Question: , following Ayende's answer
This is my first journey into RavenDb and to experiment with it I wrote a small map/ reduce, but unfortunately the result is empty?
I have around 1.6 million documents loaded into RavenDb
A document:
'''
public class Tick
{
public DateTime Time;
public decimal Ask;
public decimal Bid;
public double AskVolume;
public double BidVolume;
}
'''
and wanted to get Min and Max of Ask over a specific period of Time.
The collection by Time is defined as:
'''
var ticks = session.Query<Tick>().Where(x => x.Time > new DateTime(2012, 4, 23) && x.Time < new DateTime(2012, 4, 24, 00, 0, 0)).ToList();
'''
Which gives me 90280 documents, so far so good.
But then the map/ reduce:
'''
Map = rows => from row in rows
select new
{
Max = row.Bid,
Min = row.Bid,
Time = row.Time,
Count = 1
};
Reduce = results => from result in results
group result by new{ result.MaxBid, result.Count} into g
select new
{
Max = g.Key.MaxBid,
Min = g.Min(x => x.MaxBid),
Time = g.Key.Time,
Count = g.Sum(x => x.Count)
};
'''
...
'''
private class TickAggregationResult
{
public decimal MaxBid { get; set; }
public decimal MinBid { get; set; }
public int Count { get; set; }
}
'''
I then create the index and try to Query it:
'''
Raven.Client.Indexes.IndexCreation.CreateIndexes(typeof(TickAggregation).Assembly, documentStore);
var session = documentStore.OpenSession();
var g1 = session.Query<TickAggregationResult>(typeof(TickAggregation).Name);
var group = session.Query<Tick, TickAggregation>()
.Where(x => x.Time > new DateTime(2012, 4, 23) &&
x.Time < new DateTime(2012, 4, 24, 00, 0, 0)
)
.Customize(x => x.WaitForNonStaleResults())
.AsProjection<TickAggregationResult>();
'''
But the group is just empty :(
As you can see I've tried two different Queries, I'm not sure about the difference, can someone explain?

The group are still empty :(
Let me explain what I'm trying to accomplish in pure sql:
'''
select min(Ask), count(*) as TickCount from Ticks
where Time between '2012-04-23' and '2012-04-24)
'''
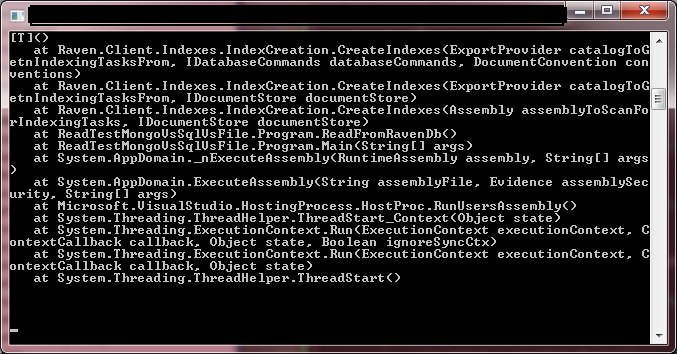
Answer: Unfortunately, Map/Reduce doesn't work that way. Well, at least the Reduce part of it doesn't. In order to reduce your set, you would have to predefine specific time ranges to group by, for example - daily, weekly, monthly, etc. You could then get min/max/count per day if you reduced daily.
There is a way to get what you want, but it has some performance considerations. Basically, you don't reduce at all, but you index by time and then do the aggregation when transforming results. This is similar to if you ran your first query to filter and then aggregated in your client code. The only benefit is that the aggregation is done server-side, so you don't have to transmit all of that data to the client.
The performance concern here is how big of a time range are you filtering to, or more precisely, how many items will there be inside your filter range? If it's relatively small, you can use this approach. If it's too large, you will be waiting while the server goes through the result set.
Here is a sample program that illustrates this technique:
'''
using System;
using System.Linq;
using Raven.Client.Document;
using Raven.Client.Indexes;
using Raven.Client.Linq;
namespace ConsoleApplication1
{
public class Tick
{
public string Id { get; set; }
public DateTime Time { get; set; }
public decimal Bid { get; set; }
}
/// <summary>
/// This index is a true map/reduce, but its totals are for all time.
/// You can't filter it by time range.
/// </summary>
class Ticks_Aggregate : AbstractIndexCreationTask<Tick, Ticks_Aggregate.Result>
{
public class Result
{
public decimal Min { get; set; }
public decimal Max { get; set; }
public int Count { get; set; }
}
public Ticks_Aggregate()
{
Map = ticks => from tick in ticks
select new
{
Min = tick.Bid,
Max = tick.Bid,
Count = 1
};
Reduce = results => from result in results
group result by 0
into g
select new
{
Min = g.Min(x => x.Min),
Max = g.Max(x => x.Max),
Count = g.Sum(x => x.Count)
};
}
}
/// <summary>
/// This index can be filtered by time range, but it does not reduce anything
/// so it will not be performant if there are many items inside the filter.
/// </summary>
class Ticks_ByTime : AbstractIndexCreationTask<Tick>
{
public class Result
{
public decimal Min { get; set; }
public decimal Max { get; set; }
public int Count { get; set; }
}
public Ticks_ByTime()
{
Map = ticks => from tick in ticks
select new {tick.Time};
TransformResults = (database, ticks) =>
from tick in ticks
group tick by 0
into g
select new
{
Min = g.Min(x => x.Bid),
Max = g.Max(x => x.Bid),
Count = g.Count()
};
}
}
class Program
{
private static void Main()
{
var documentStore = new DocumentStore { Url = "http://localhost:8080" };
documentStore.Initialize();
IndexCreation.CreateIndexes(typeof(Program).Assembly, documentStore);
var today = DateTime.Today;
var rnd = new Random();
using (var session = documentStore.OpenSession())
{
// Generate 100 random ticks
for (var i = 0; i < 100; i++)
{
var tick = new Tick { Time = today.AddMinutes(i), Bid = rnd.Next(100, 1000) / 100m };
session.Store(tick);
}
session.SaveChanges();
}
using (var session = documentStore.OpenSession())
{
// Query items with a filter. This will create a dynamic index.
var fromTime = today.AddMinutes(20);
var toTime = today.AddMinutes(80);
var ticks = session.Query<Tick>()
.Where(x => x.Time >= fromTime && x.Time <= toTime)
.OrderBy(x => x.Time);
// Ouput the results of the above query
foreach (var tick in ticks)
Console.WriteLine("{0} {1}", tick.Time, tick.Bid);
// Get the aggregates for all time
var total = session.Query<Tick, Ticks_Aggregate>()
.As<Ticks_Aggregate.Result>()
.Single();
Console.WriteLine();
Console.WriteLine("Totals");
Console.WriteLine("Min: {0}", total.Min);
Console.WriteLine("Max: {0}", total.Max);
Console.WriteLine("Count: {0}", total.Count);
// Get the aggregates with a filter
var filtered = session.Query<Tick, Ticks_ByTime>()
.Where(x => x.Time >= fromTime && x.Time <= toTime)
.As<Ticks_ByTime.Result>()
.Take(1024) // max you can take at once
.ToList() // required!
.Single();
Console.WriteLine();
Console.WriteLine("Filtered");
Console.WriteLine("Min: {0}", filtered.Min);
Console.WriteLine("Max: {0}", filtered.Max);
Console.WriteLine("Count: {0}", filtered.Count);
}
Console.ReadLine();
}
}
}
'''
I can envision a solution to the problem of aggregating over a time filter with a potentially large scope. The reduce would have to break things down into decreasingly smaller units of time at different levels. The code for this is a bit complex, but I am working on it for my own purposes. When complete, I will post over in the knowledge base at www.ravendb.net.
---
I was playing with this a bit more, and noticed two things in that last query.
1. You MUST do a ToList() before calling single in order to get the full result set.
2. Even though this runs on the server, the max you can have in the result range is 1024, and you have to specify a Take(1024) or you get the default of 128 max. Since this runs on the server, I didn't expect this. But I guess its because you don't normally do aggregations in the TransformResults section.
I've updated the code for this. However, unless you can guarantee that the range is small enough for this to work, I would wait for the better full map/reduce that I spoke of. I'm working on it. :)